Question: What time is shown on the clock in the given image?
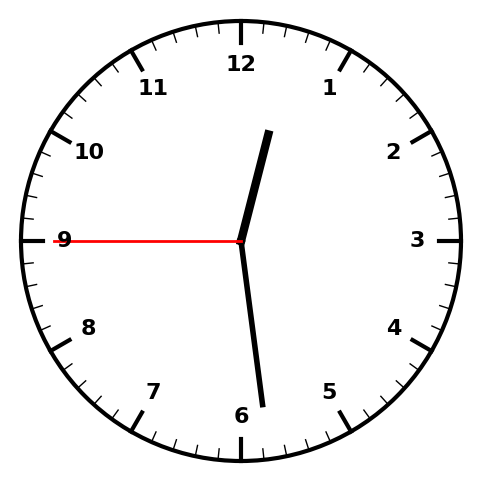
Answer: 12:28:45